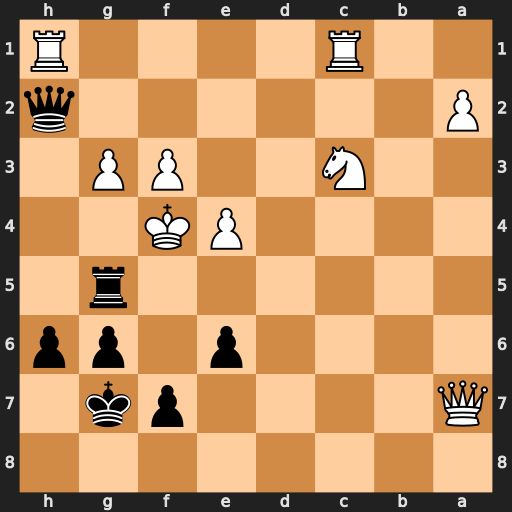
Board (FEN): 8/Q4pk1/4p1pp/6r1/4PK2/2N2PP1/P6q/2R4R
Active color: b
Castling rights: -
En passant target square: -
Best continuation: Qd2+ Qe3 e5#